Question: When I add Relying Party manually on AD FS Manager I am able to update "Endpoints" and set SAML Logout, but when I add RP supplying the URL to federatedmetadata.xml file and after the RP is created the AD FS manager doesn't allow me to add SAML logout link to my newly created RP.
I guess if I have to configure my RP using only URL to the XML then the only way to add SAML logout is to include it in the federatedmetadata.xml, but I don't know how to configure the XML that would contain single sign out link and what worries me the most is that I won't be able to do it because if I change my XML manually it will become unusable since the AD FS Manager starts throwing exceptions once you change the XML.
How can I add SAML Logout on the AD FS 2.0 for my RP when the AD FS Manager completely disables such an option?

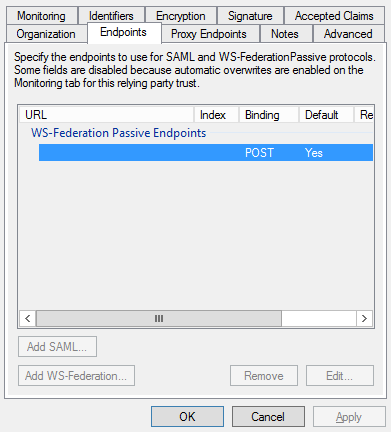
Answer: In order to allow managing endpoints while having RP set up on AD FS with URL pointing to FederationMetadata.xml I had to create my own FederationMetadata.xml with all the necessary endpoints, signatures, encryption, etc. Before that I used FedAuthUtil and it didn't do all the job.
Thanks a lot to Evan Larsen's <URL> who did pretty much all the dirty work, even though some changes had to be applied.
'''
public class FederationMetadataHandler : IHttpHandler
{
private object criticalSection = new object();
private volatile EntityDescriptor entity;
private string relyingPartyUrl = WebConfigurationManager.AppSettings[""];
private string relyingPartySignOutUrl = WebConfigurationManager.AppSettings[""];
private string signingCertificateThumbprint = WebConfigurationManager.AppSettings[""];
private string encryptionCertificateThumbprint = WebConfigurationManager.AppSettings[""];
public FederationMetadataHandler() { }
// This tells the website that this service is re-usable
// so it does not need to run the code everytime. It will keep an instances of this
// class and just return the FederationMetadata.xml file once its been processed once
public bool IsReusable
{
get { return true; }
}
public void ProcessRequest(HttpContext context)
{
EnsureInitialized();
context.Response.Clear();
context.Response.ContentType = "text/xml";
context.Response.ContentEncoding = System.Text.Encoding.UTF8;
MetadataSerializer serializer = new MetadataSerializer();
serializer.WriteMetadata(context.Response.OutputStream, entity);
}
private void EnsureInitialized()
{
if (entity == null)
{
lock (criticalSection)
{
if (entity == null)
{
HttpContext context = HttpContext.Current;
Uri baseUri = new Uri(new Uri(context.Request.Url.AbsoluteUri), context.Request.ApplicationPath);
ApplicationServiceDescriptor sts = new ApplicationServiceDescriptor();
SingleSignOnDescriptor sso = new SingleSignOnDescriptor();
ServiceProviderSingleSignOnDescriptor spsso = new ServiceProviderSingleSignOnDescriptor();
FillRequestedClaimTypes(sts.ClaimTypesRequested);
FillEndPoints(sts);
FillSupportedProtocols(sts);
FillSigningKey(sts);
FillEncryptionKey(sts);
FillSingleSignOutEndPoints(spsso);
EntityId id = new EntityId(this.relyingPartyUrl);
entity = new EntityDescriptor(id);
entity.SigningCredentials = GetSigningCredentials();
entity.RoleDescriptors.Add(sts);
entity.RoleDescriptors.Add(spsso);
}
}
}
}
private void FillRequestedClaimTypes(ICollection<DisplayClaim> claimTypes)
{
// possibly make this read from a config file in the future..
//ClaimsProvider.GetDisplayClaims().ForEach(dc => claimTypes.Add(dc));
DisplayClaim name = new DisplayClaim(ClaimTypes.Name);
claimTypes.Add(name);
}
private void FillEndPoints(ApplicationServiceDescriptor sts)
{
EndpointAddress activeEndpoint = new EndpointAddress(this.relyingPartyUrl);
sts.TargetScopes.Add(activeEndpoint);
sts.PassiveRequestorEndpoints.Add(activeEndpoint);
}
private void FillSupportedProtocols(ApplicationServiceDescriptor sts)
{
sts.ProtocolsSupported.Add(new Uri(WSFederationConstants.Namespace));
}
private void FillSigningKey(ApplicationServiceDescriptor sts)
{
KeyDescriptor key = GetKeyDescriptor(StoreName.My, StoreLocation.LocalMachine, X509FindType.FindByThumbprint, signingCertificateThumbprint, KeyType.Signing);
sts.Keys.Add(key);
}
private void FillEncryptionKey(ApplicationServiceDescriptor sts)
{
KeyDescriptor key = GetKeyDescriptor(StoreName.My, StoreLocation.LocalMachine, X509FindType.FindByThumbprint, encryptionCertificateThumbprint, KeyType.Encryption);
sts.Keys.Add(key);
}
private void FillSingleSignOutEndPoints(ServiceProviderSingleSignOnDescriptor spsso)
{
spsso.ProtocolsSupported.Add(new Uri("urn:oasis:names:tc:SAML:1.1:protocol"));
spsso.ProtocolsSupported.Add(new Uri("urn:oasis:names:tc:SAML:2.0:protocol"));
spsso.AssertionConsumerService.Add(0, new IndexedProtocolEndpoint(0, new Uri("urn:oasis:names:tc:SAML:2.0:bindings:HTTP-POST"), new Uri(relyingPartyUrl)));
spsso.SingleLogoutServices.Add(new ProtocolEndpoint(new Uri("urn:oasis:names:tc:SAML:2.0:bindings:HTTP-Redirect"), new Uri(relyingPartySignOutUrl)));
}
private Microsoft.IdentityModel.SecurityTokenService.X509SigningCredentials GetSigningCredentials()
{
X509Certificate2 certificate = GetCertificate(StoreName.My, StoreLocation.LocalMachine, X509FindType.FindByThumbprint, encryptionCertificateThumbprint);
if (certificate == null) throw new Exception("Signing certificate is not found");
return new Microsoft.IdentityModel.SecurityTokenService.X509SigningCredentials(certificate);
}
private KeyDescriptor GetKeyDescriptor(StoreName storeName, StoreLocation storeLocation, X509FindType findByType, object findByValue, KeyType keyType)
{
X509Certificate2 certificate = GetCertificate(storeName, storeLocation, findByType, findByValue);
if (certificate == null) throw new Exception(string.Format(@"Certificate for type ""{0}"" is not found", findByType));
X509RawDataKeyIdentifierClause clause = new X509SecurityToken(certificate).CreateKeyIdentifierClause<X509RawDataKeyIdentifierClause>();
KeyDescriptor key = new KeyDescriptor(new SecurityKeyIdentifier(clause));
key.Use = keyType;
return key;
}
private X509Certificate2 GetCertificate(StoreName storeName, StoreLocation storeLocation, X509FindType findBy, object findValue)
{
X509Certificate2 certificate = null;
X509Store store = new X509Store(storeName, storeLocation);
store.Open(OpenFlags.ReadOnly | OpenFlags.OpenExistingOnly);
X509Certificate2Collection matchedCertificates = store.Certificates.Find(findBy, findValue, false);
if (matchedCertificates.Count > 0) certificate = matchedCertificates[0];
return certificate;
}
}
'''